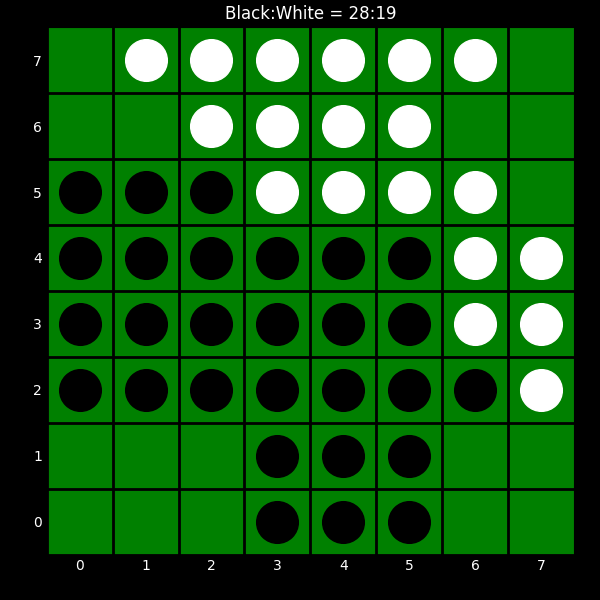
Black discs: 28
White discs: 19